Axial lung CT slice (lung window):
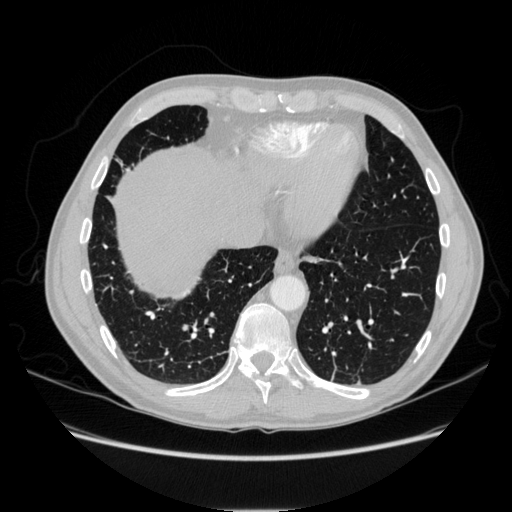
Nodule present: no